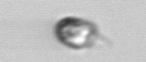
Label: Balanion